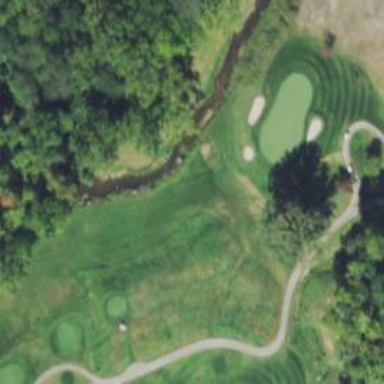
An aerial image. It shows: Footway that serves as golf path.